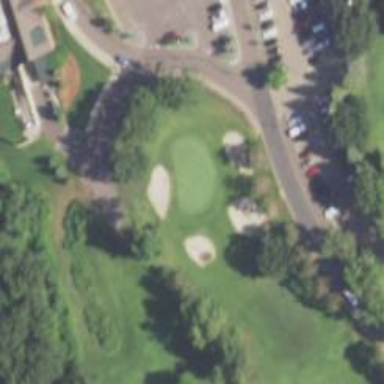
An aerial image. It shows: View of golf hole.